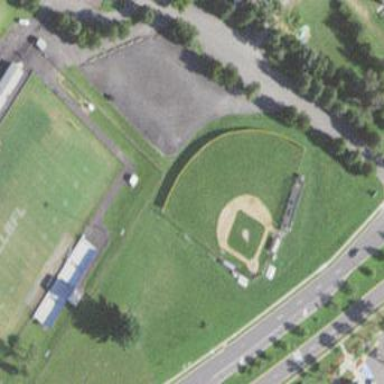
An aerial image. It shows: Baseball pitch for leisure and sports activities.